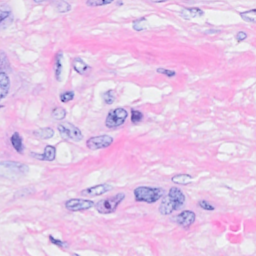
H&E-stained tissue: Breast